Question: I'm trying to center seven images in a Bootstrap 3 container (red in the image), until the images don't fit next to each other anymore. Now I could hardcode the width of the container and measure the margins etc. or via JavaScript (jQuery).
Is there an easy way to get the following result which also works when the container size changes?

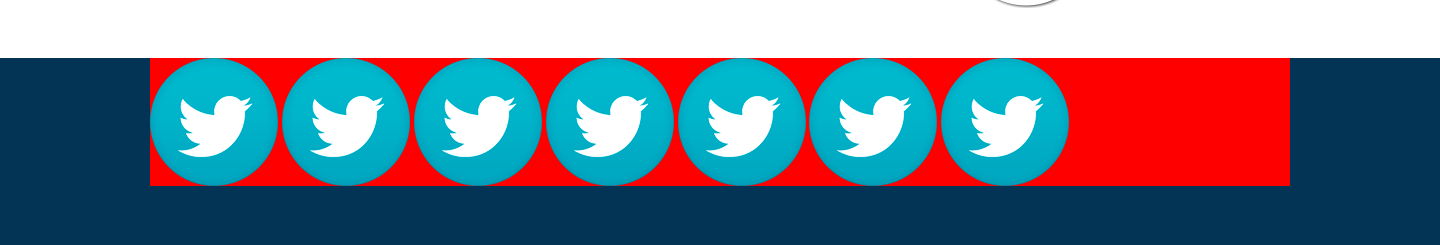
Answer: you can put the images in a 'nav' with 'nav-justified', so that the blocks will be centered. To center the images in the blocks use the following css;
'''
.centeredImage {
margin: 0 auto;
}
'''
you can check the code in <URL>
hope this helps.